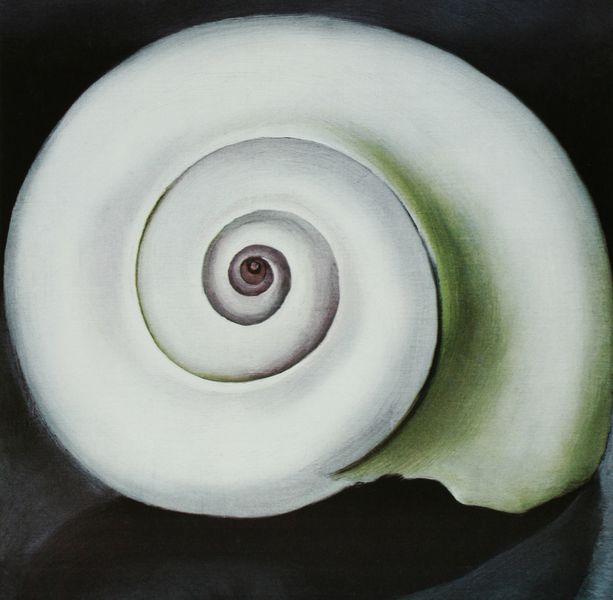
Titel: Shell I
Künstler: Georgia O'Keeffe
Schlagwörter: grün, grau, schwarz, weiss, beige, kreis, rund, modern, lila, form, kreise, muschel, schnecke, objekt, schneckenhaus, spirale, keeffe, o'eeffe